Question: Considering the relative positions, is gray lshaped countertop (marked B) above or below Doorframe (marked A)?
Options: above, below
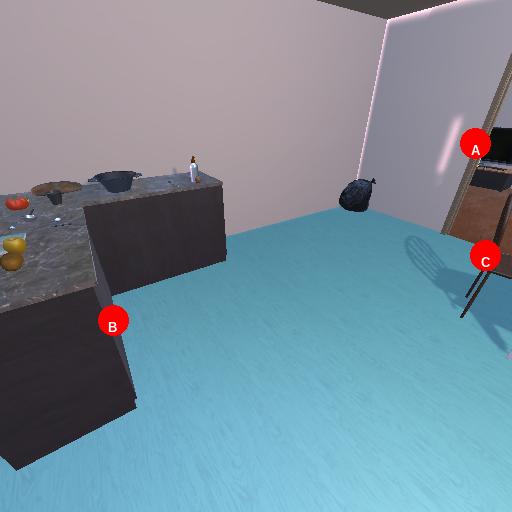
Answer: above